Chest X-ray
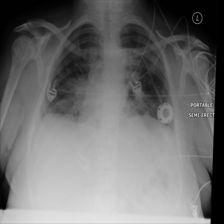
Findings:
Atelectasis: negative
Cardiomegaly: negative
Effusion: negative
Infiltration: negative
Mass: negative
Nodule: negative
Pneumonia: negative
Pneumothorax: negative
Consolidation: negative
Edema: negative
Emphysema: negative
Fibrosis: negative
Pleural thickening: negative
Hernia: negative